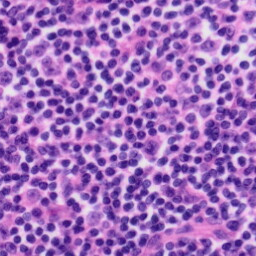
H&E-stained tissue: Tonsil